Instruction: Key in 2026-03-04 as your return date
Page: home
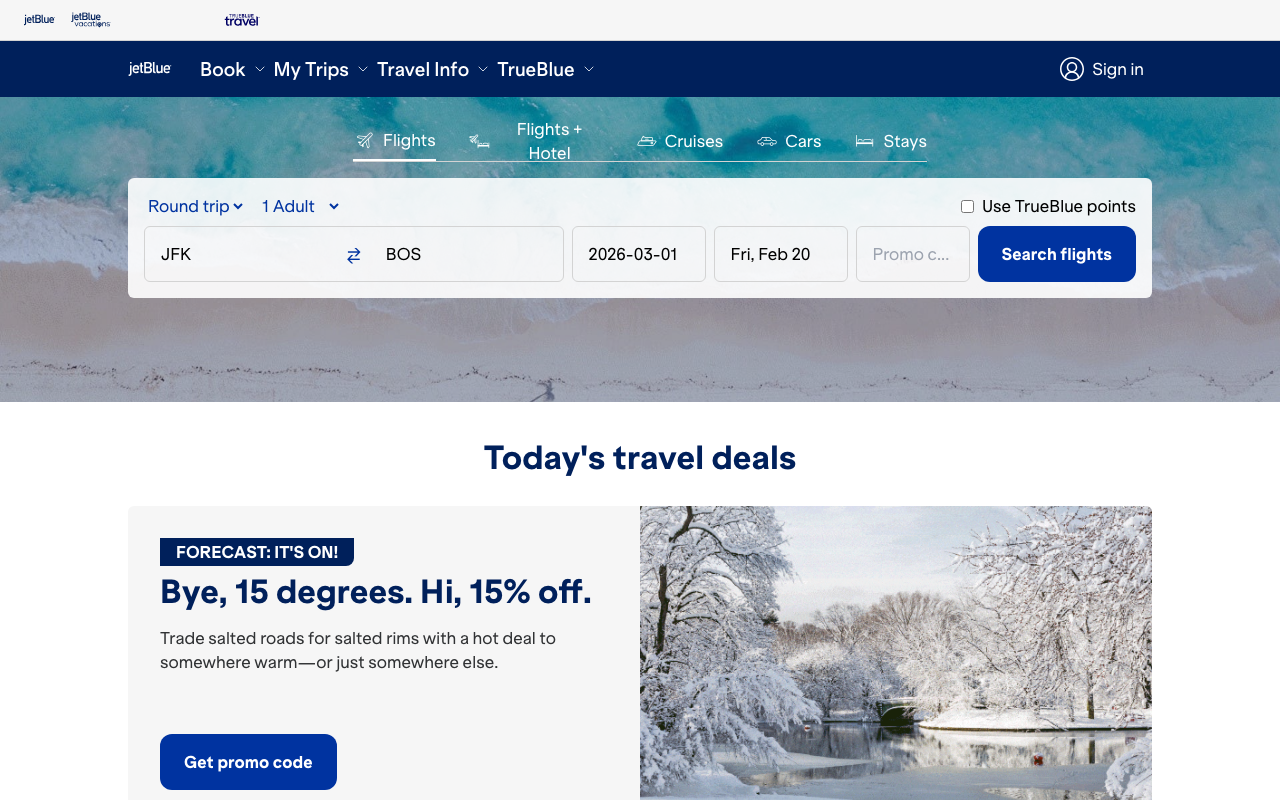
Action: type